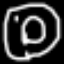
Label: donut